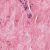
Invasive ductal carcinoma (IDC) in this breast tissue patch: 0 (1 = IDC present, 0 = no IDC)